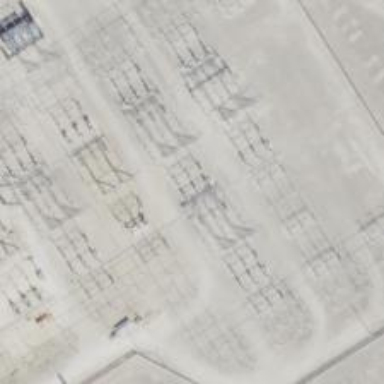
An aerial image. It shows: Switch for power supply.